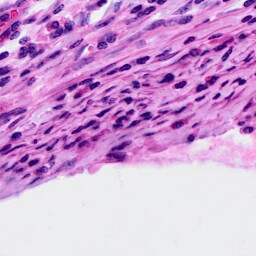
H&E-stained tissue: Cervix